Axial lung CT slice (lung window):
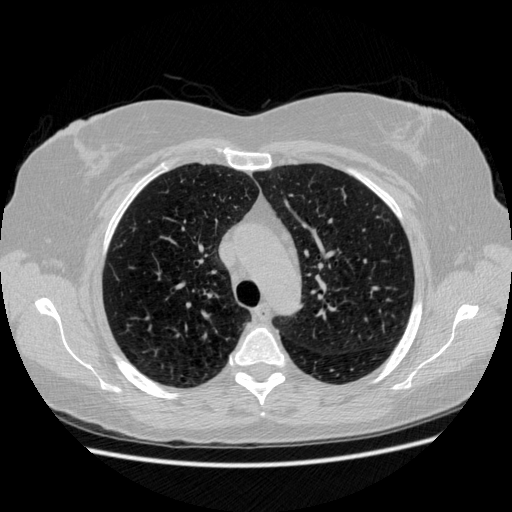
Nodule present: no